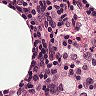
Metastatic tissue present: no